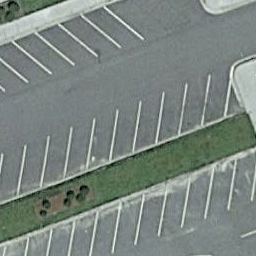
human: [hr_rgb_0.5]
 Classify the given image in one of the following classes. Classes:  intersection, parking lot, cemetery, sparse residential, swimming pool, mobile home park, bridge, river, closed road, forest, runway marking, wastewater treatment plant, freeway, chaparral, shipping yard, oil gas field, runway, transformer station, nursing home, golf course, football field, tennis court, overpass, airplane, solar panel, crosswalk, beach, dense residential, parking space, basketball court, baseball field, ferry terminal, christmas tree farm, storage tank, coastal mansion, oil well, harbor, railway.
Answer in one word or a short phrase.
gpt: parking space